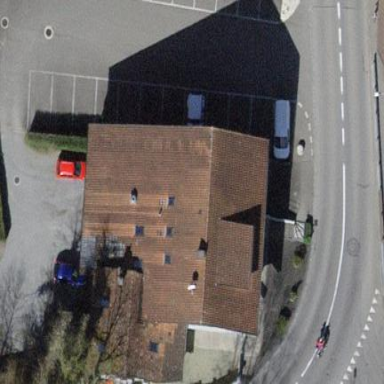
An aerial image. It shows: Restaurant building.